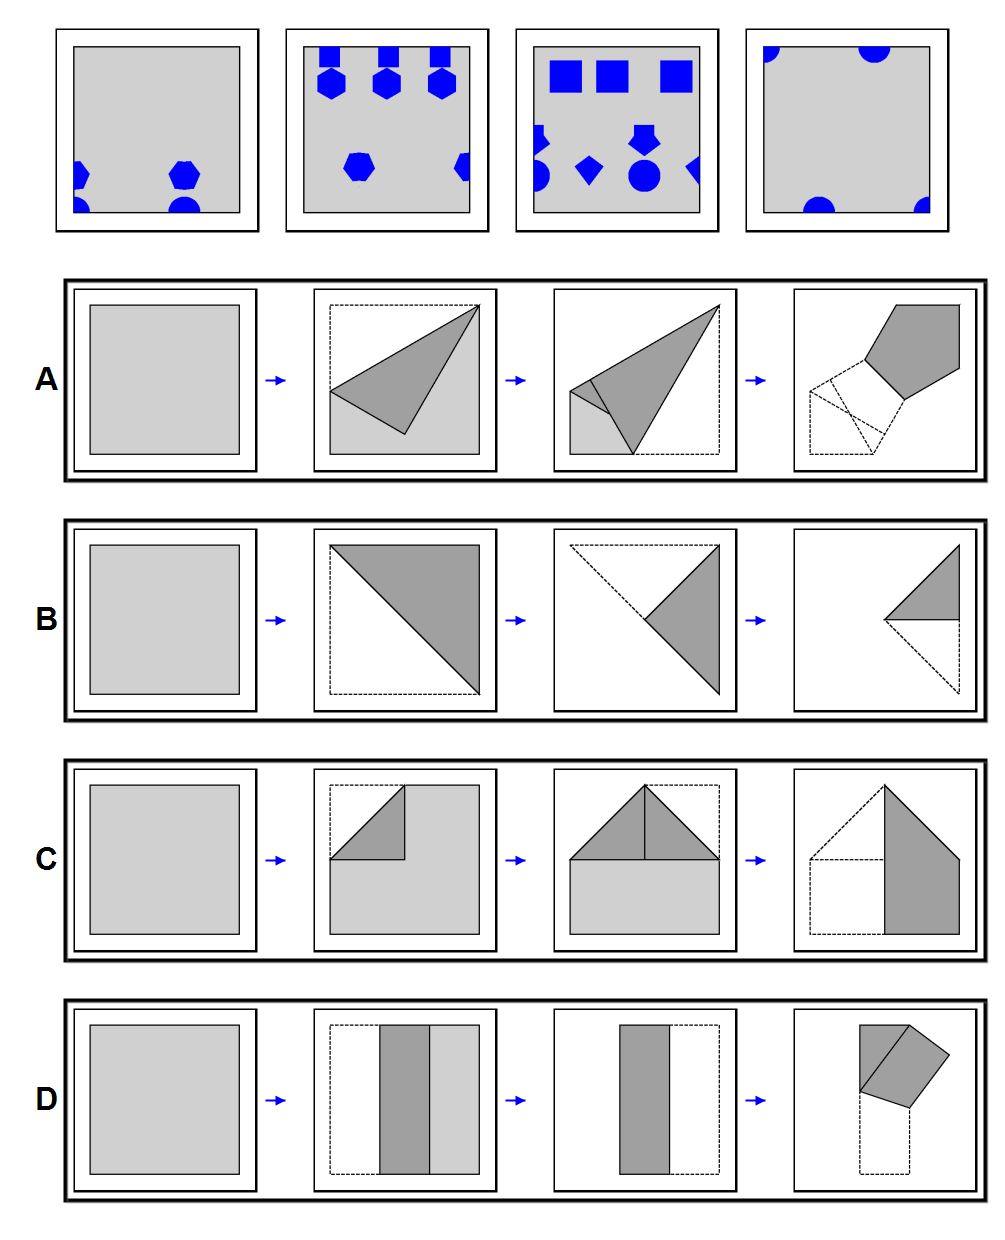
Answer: D